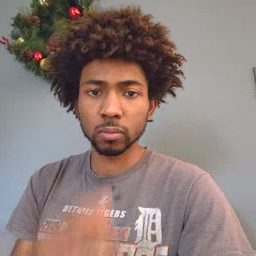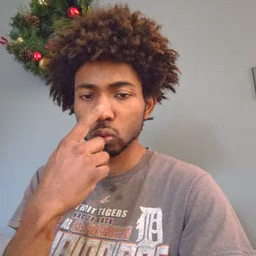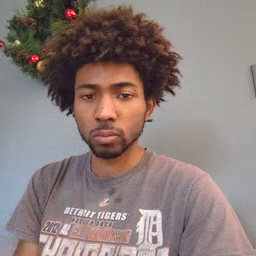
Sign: nose